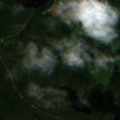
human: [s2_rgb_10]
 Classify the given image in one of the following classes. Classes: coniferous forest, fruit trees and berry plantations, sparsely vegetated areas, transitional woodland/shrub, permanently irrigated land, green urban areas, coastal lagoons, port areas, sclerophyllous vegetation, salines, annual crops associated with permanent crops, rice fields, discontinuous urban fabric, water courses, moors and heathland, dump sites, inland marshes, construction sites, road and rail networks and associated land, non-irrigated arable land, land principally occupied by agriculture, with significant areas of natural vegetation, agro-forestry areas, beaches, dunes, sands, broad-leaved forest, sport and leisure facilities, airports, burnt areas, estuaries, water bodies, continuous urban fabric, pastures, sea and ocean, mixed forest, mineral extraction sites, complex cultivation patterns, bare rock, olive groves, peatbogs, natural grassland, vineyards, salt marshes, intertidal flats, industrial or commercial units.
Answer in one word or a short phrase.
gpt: coniferous forest, mixed forest